Question: I'm trying to install a rails app on Windows. When I invoke this command:
'''
bundle install
'''
I get this error:

How to fix it?
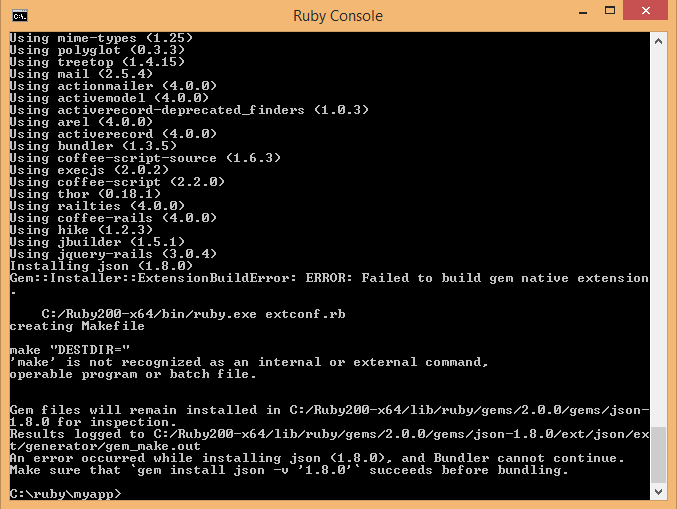
Answer: You need to install a as described here: <URL>
It will install a mingw environment allowing rubygems to compile binary gems for the Windows platform.
Be careful to follow the post-installation steps described in this section: <URL>
Simply having the ruby-devkit files on your hard-drive is not enough for rubygems to make use of it.